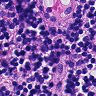
Metastatic tissue present: no